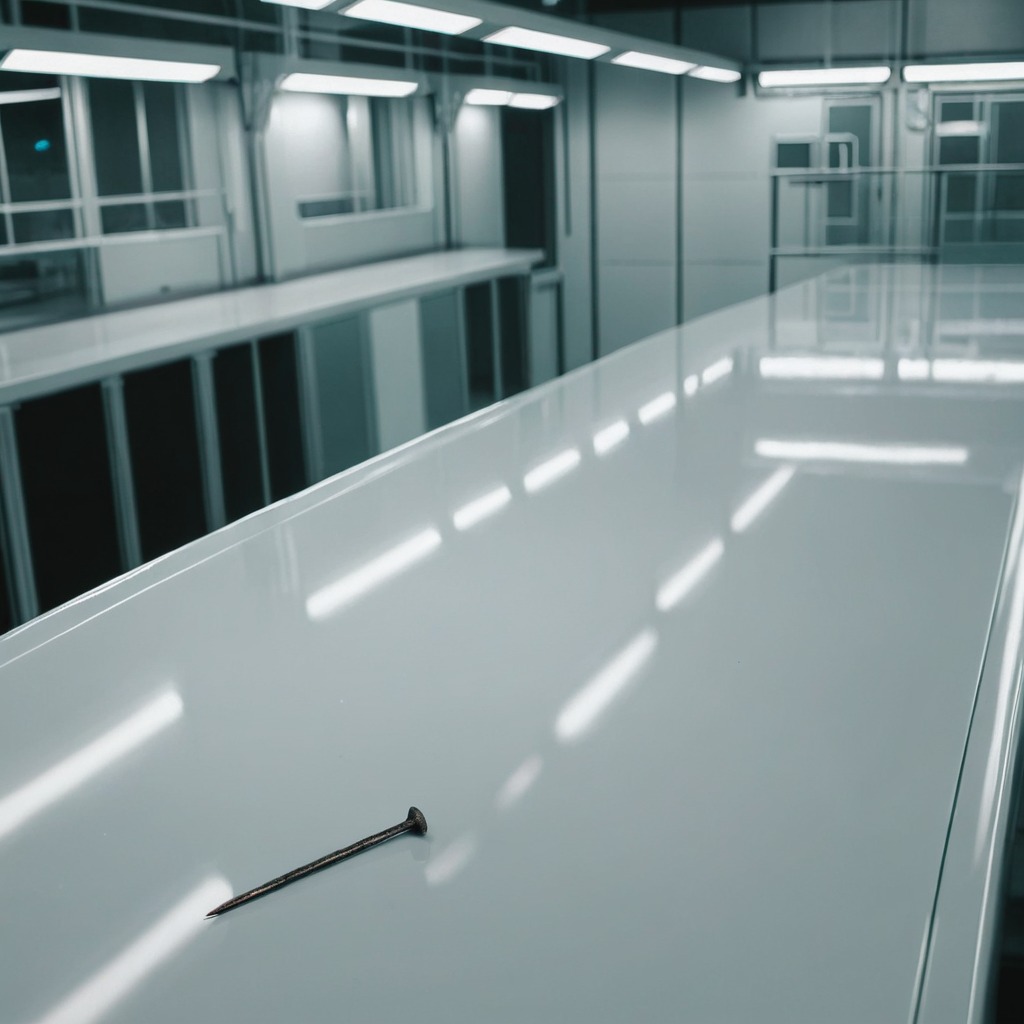
A nail is lying on a high-gloss table in a ship maintenance bay industrial lighting.